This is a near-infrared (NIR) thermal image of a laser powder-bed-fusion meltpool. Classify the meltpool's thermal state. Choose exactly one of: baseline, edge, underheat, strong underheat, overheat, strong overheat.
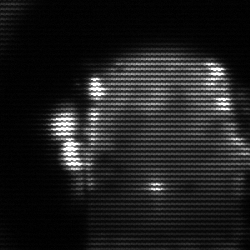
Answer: baseline